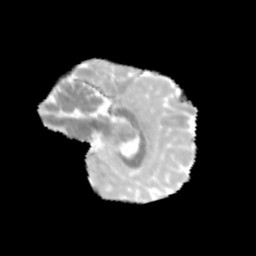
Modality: MD
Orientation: sagittal
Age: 9
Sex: female
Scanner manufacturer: siemens
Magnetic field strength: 3 T
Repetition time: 3.8 s
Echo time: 0.07 s